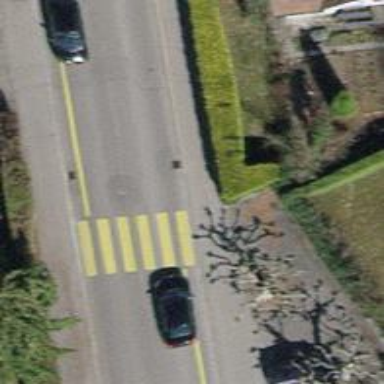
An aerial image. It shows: Zebra crossing on the road.